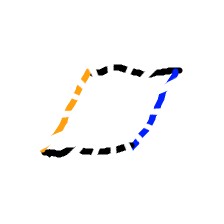
Shape: parallelogram